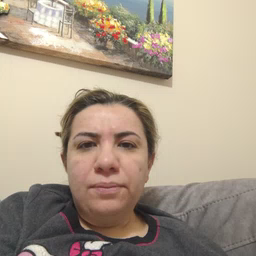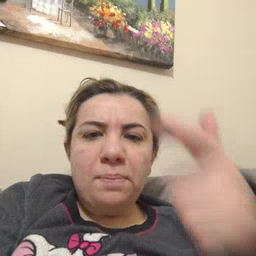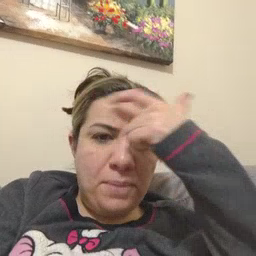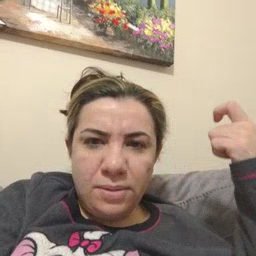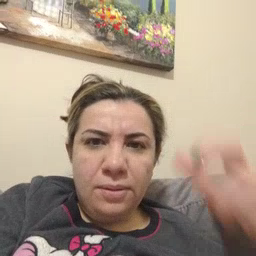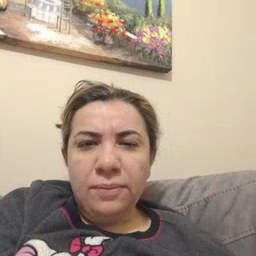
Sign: because